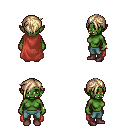
a pixel art fantasy rpg character, female body template, orc, green skin, maroon cape, teal pants, white blonde pixie cut hairstyle, bracelets, maroon shoes, four views (front, back, left, right), 2x2 character sprite sheet, small pixel art, hard edges, no anti-aliasing